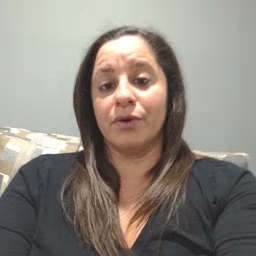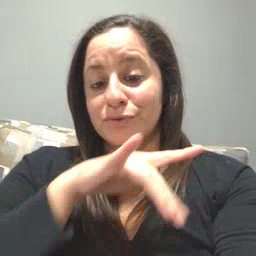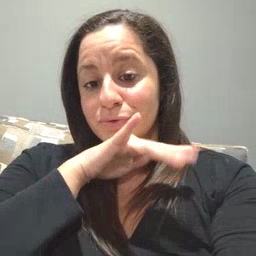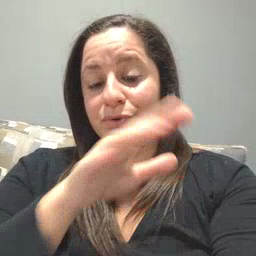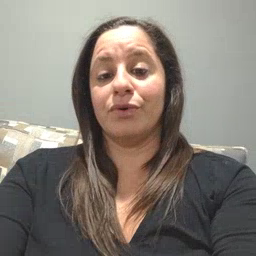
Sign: dirty